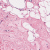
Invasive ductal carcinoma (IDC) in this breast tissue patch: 0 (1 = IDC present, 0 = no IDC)